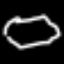
Label: octagon